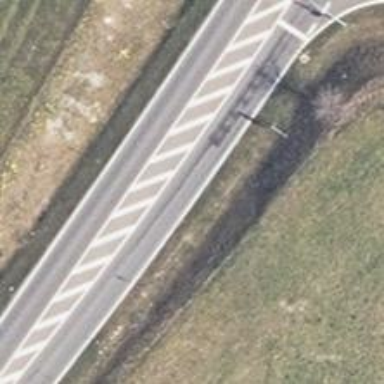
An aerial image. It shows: Asphalt primary motorway.